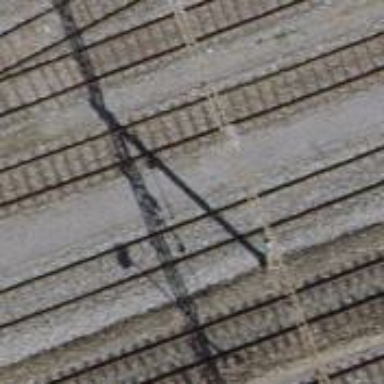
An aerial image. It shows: Catenary mast for power lines.